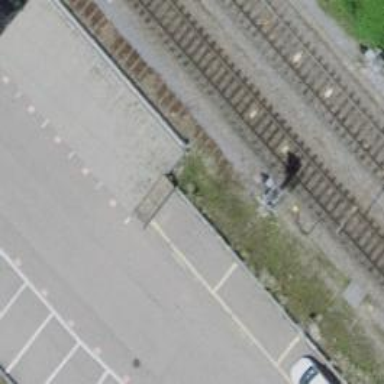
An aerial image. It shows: Railway buffer stop.